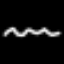
Label: squiggle